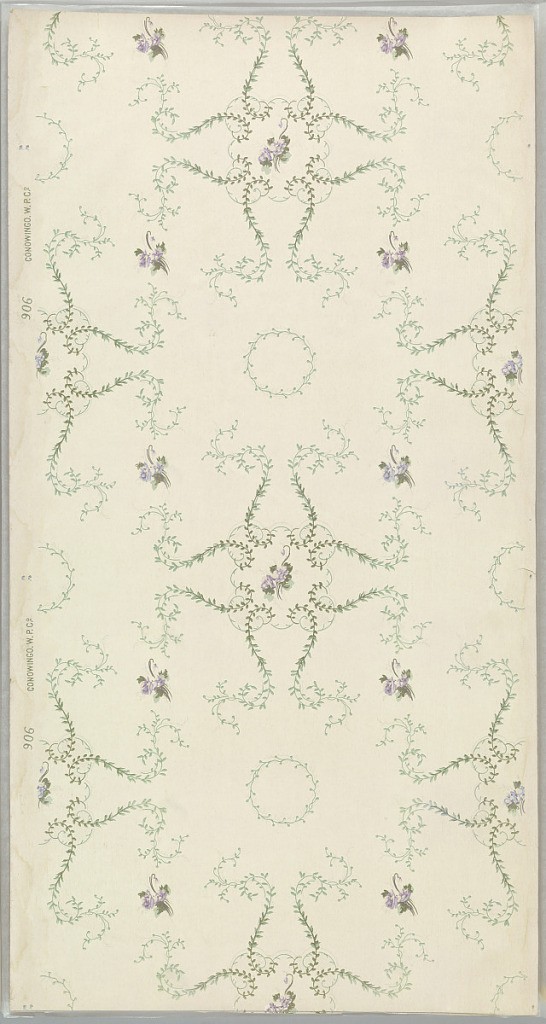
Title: Ceiling paper
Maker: Conowingo Wall Paper Company
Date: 1905–1915
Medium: Machine-printed paper, liquid mica
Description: On gray ground, green rinceaux in scroll form with clusters of purple flowers throughout.